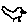
Label: bird